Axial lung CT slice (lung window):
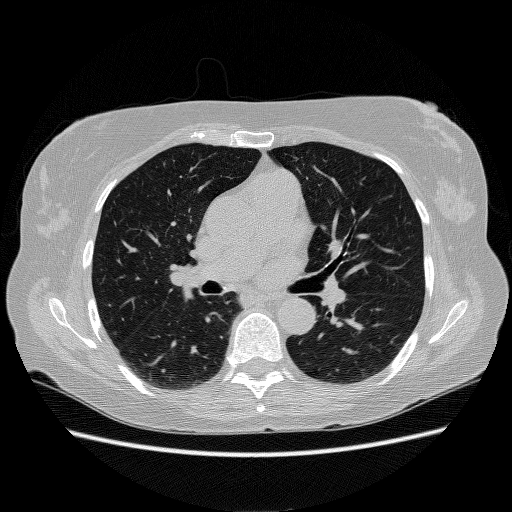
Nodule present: no